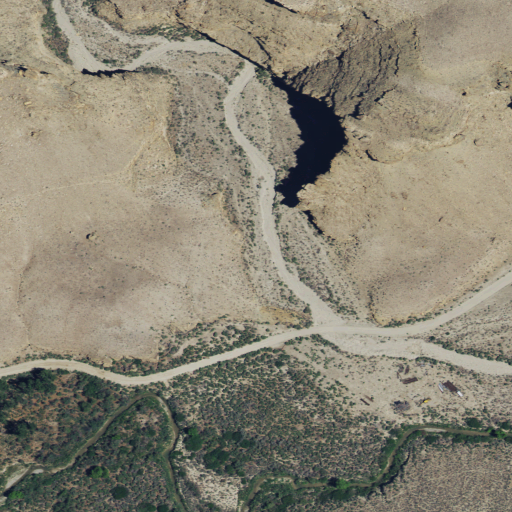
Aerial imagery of valley in Utah named Desbrough Canyon containing shrub, open development, woody wetlands, grassland, and low intensity development